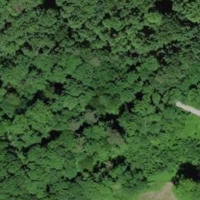
EUNIS habitat code: 53
Species observed at this site:
Symphoricarpos albus